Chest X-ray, AP view. Patient: 47 years old, sex F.
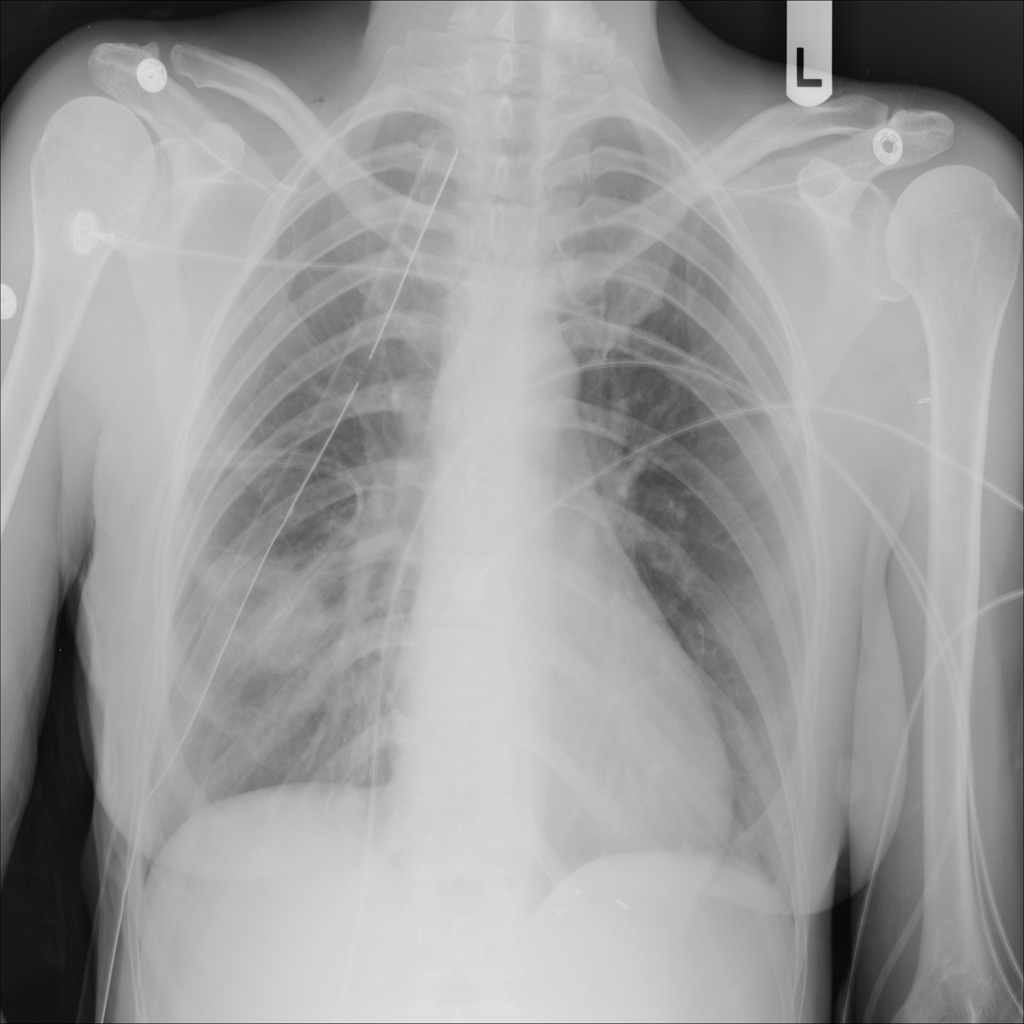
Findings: No Finding